Field crop: maize
Growth stage: 1
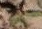
Species: atriplex